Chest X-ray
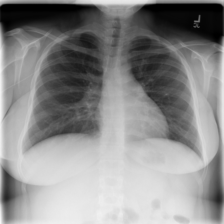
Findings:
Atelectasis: negative
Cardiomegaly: negative
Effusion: negative
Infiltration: negative
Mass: negative
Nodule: negative
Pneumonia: negative
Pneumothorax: negative
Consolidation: negative
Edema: negative
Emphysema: negative
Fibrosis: negative
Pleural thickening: negative
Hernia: negative